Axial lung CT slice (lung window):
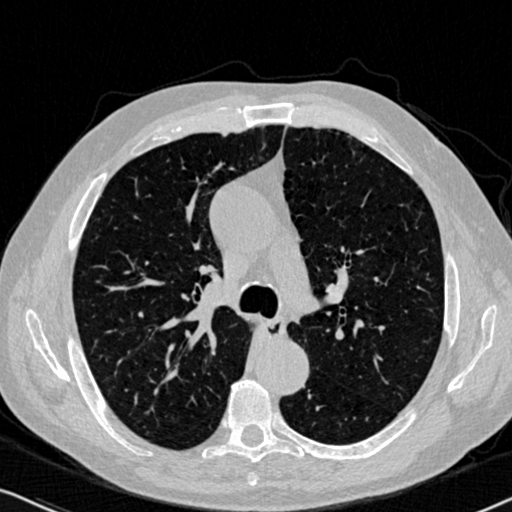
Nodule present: no